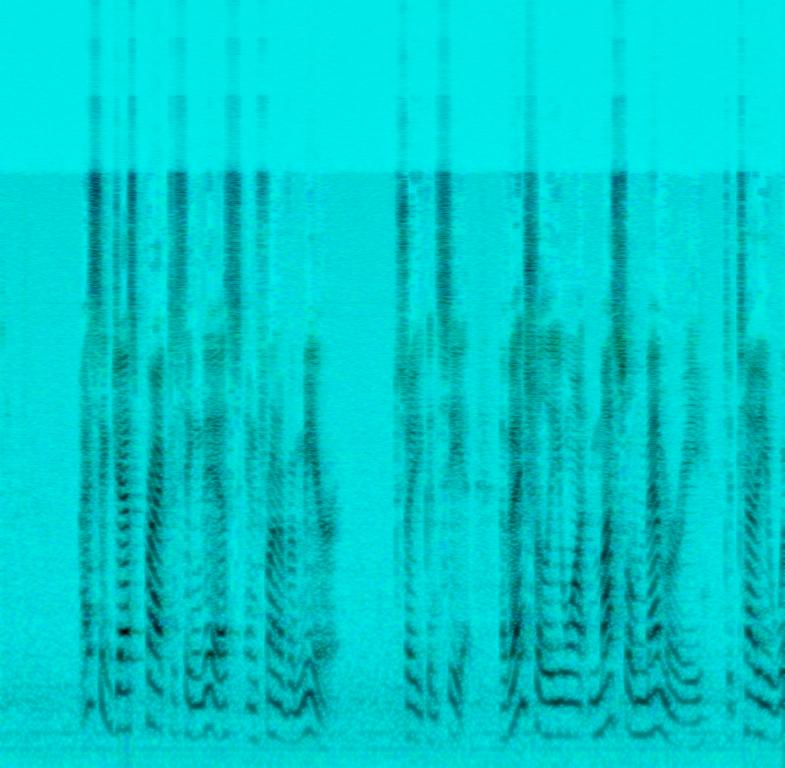
This is the recording of a flute lesson. There is a male voice speaking in an instructive manner on the technique of embouchure.